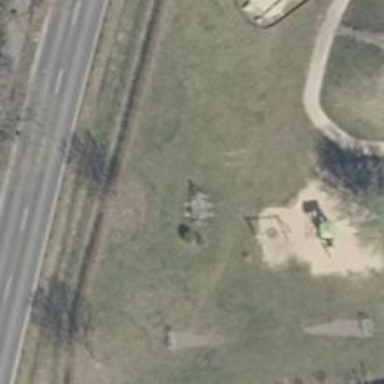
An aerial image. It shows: Playground with swings.